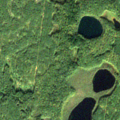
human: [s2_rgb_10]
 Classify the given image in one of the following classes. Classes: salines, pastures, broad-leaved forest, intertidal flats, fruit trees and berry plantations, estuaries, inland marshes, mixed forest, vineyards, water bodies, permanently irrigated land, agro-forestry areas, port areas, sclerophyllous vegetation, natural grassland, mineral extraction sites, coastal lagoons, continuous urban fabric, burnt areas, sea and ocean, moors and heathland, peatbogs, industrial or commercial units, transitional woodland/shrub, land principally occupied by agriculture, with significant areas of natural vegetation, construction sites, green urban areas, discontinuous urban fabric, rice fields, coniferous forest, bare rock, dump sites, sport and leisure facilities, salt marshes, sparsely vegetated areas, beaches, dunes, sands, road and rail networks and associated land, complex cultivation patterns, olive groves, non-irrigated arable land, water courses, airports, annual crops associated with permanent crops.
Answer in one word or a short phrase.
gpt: coniferous forest, mixed forest, peatbogs